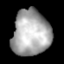
Tissue: lung
Cell type: Epithelial cells
Senescence score: 0.1621
Nuclear area (px): 1694
Mean DAPI intensity: 169.889